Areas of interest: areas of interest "Park Square"
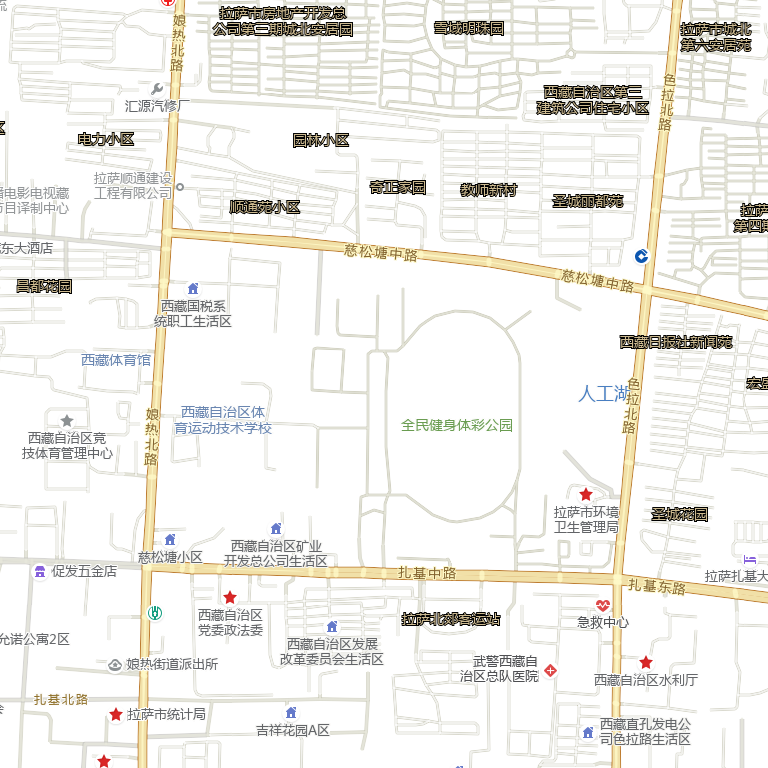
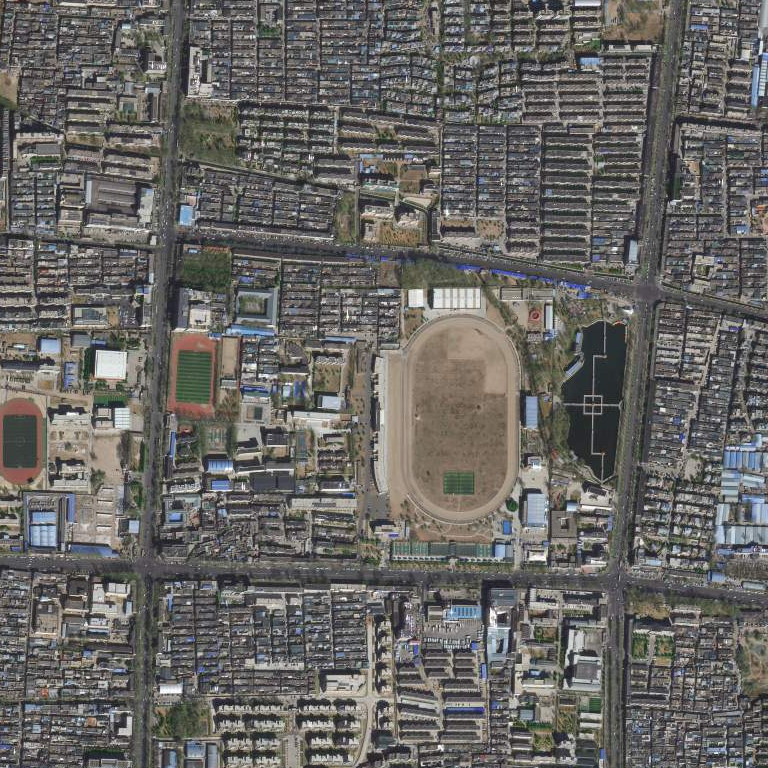